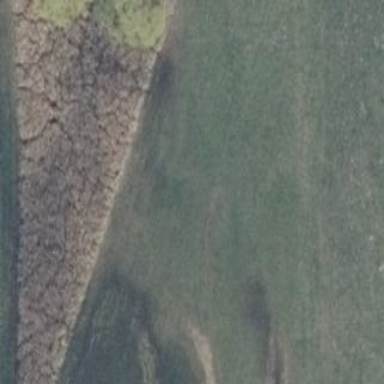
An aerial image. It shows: Wetland area characterized by wet meadow.